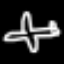
Label: airplane